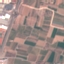
Land use / land cover class: PermanentCrop